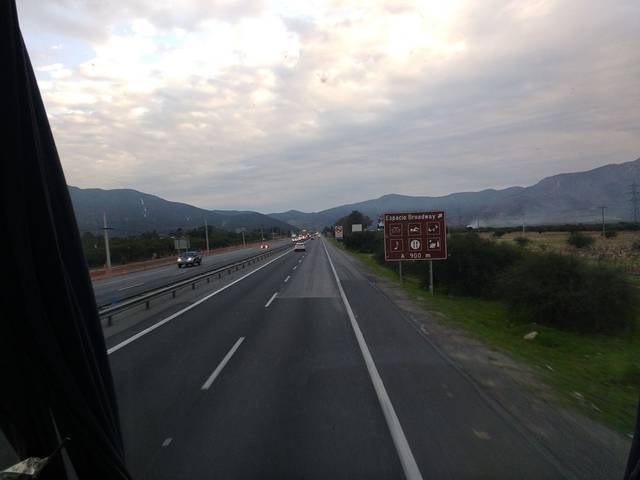
Region: Chile
Coordinates: -33.446, -70.861